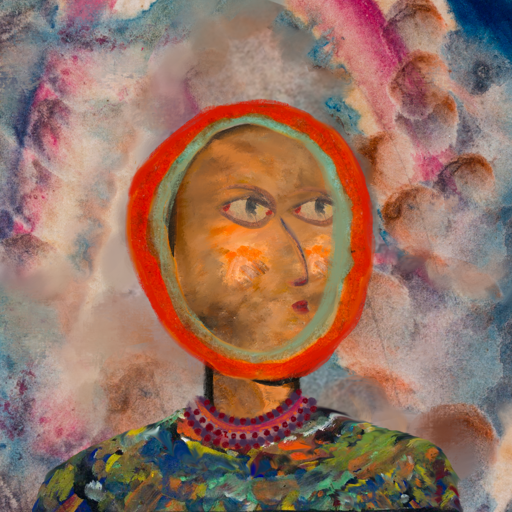
Background: Rupkatha, Head And Neck Side: Gypsy_Queen, Face Side: GypsyMother, Bust: An_Impression, Hair Side: Sisters, Head Accessory: Blank, Second Necklace: Blank, Necklace: Roy_Bahadur, Baby: Blank